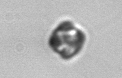
Label: Thalassiosira